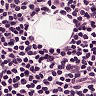
Metastatic tissue present: no